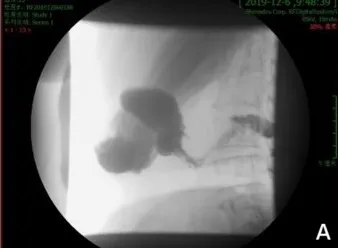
Examinations and histopathological results during work-up of the patient. (A) Upper gastrointestinal X-ray showed a stricture in the second portion of the duodenum.
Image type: radiology (x_ray)